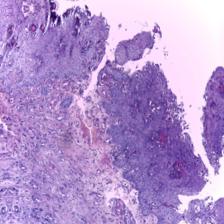
Diagnosis: OSCC